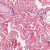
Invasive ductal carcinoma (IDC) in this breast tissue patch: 0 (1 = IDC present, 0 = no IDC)